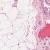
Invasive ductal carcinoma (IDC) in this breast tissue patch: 0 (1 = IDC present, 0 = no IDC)